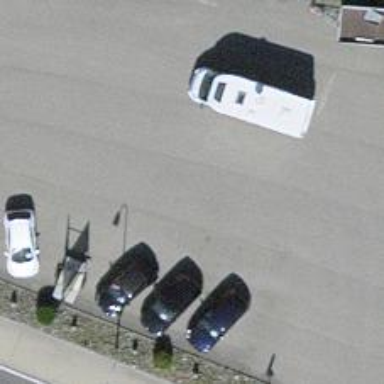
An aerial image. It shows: Parking area with surface.